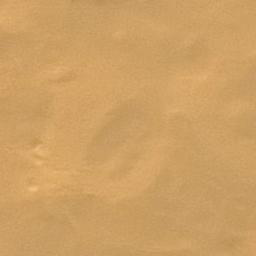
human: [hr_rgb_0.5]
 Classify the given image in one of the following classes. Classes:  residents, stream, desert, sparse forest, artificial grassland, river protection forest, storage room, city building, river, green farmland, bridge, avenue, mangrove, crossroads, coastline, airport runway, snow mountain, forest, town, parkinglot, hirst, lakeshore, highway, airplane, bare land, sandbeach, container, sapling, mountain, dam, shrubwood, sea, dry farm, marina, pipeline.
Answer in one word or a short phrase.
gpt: desert